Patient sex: M
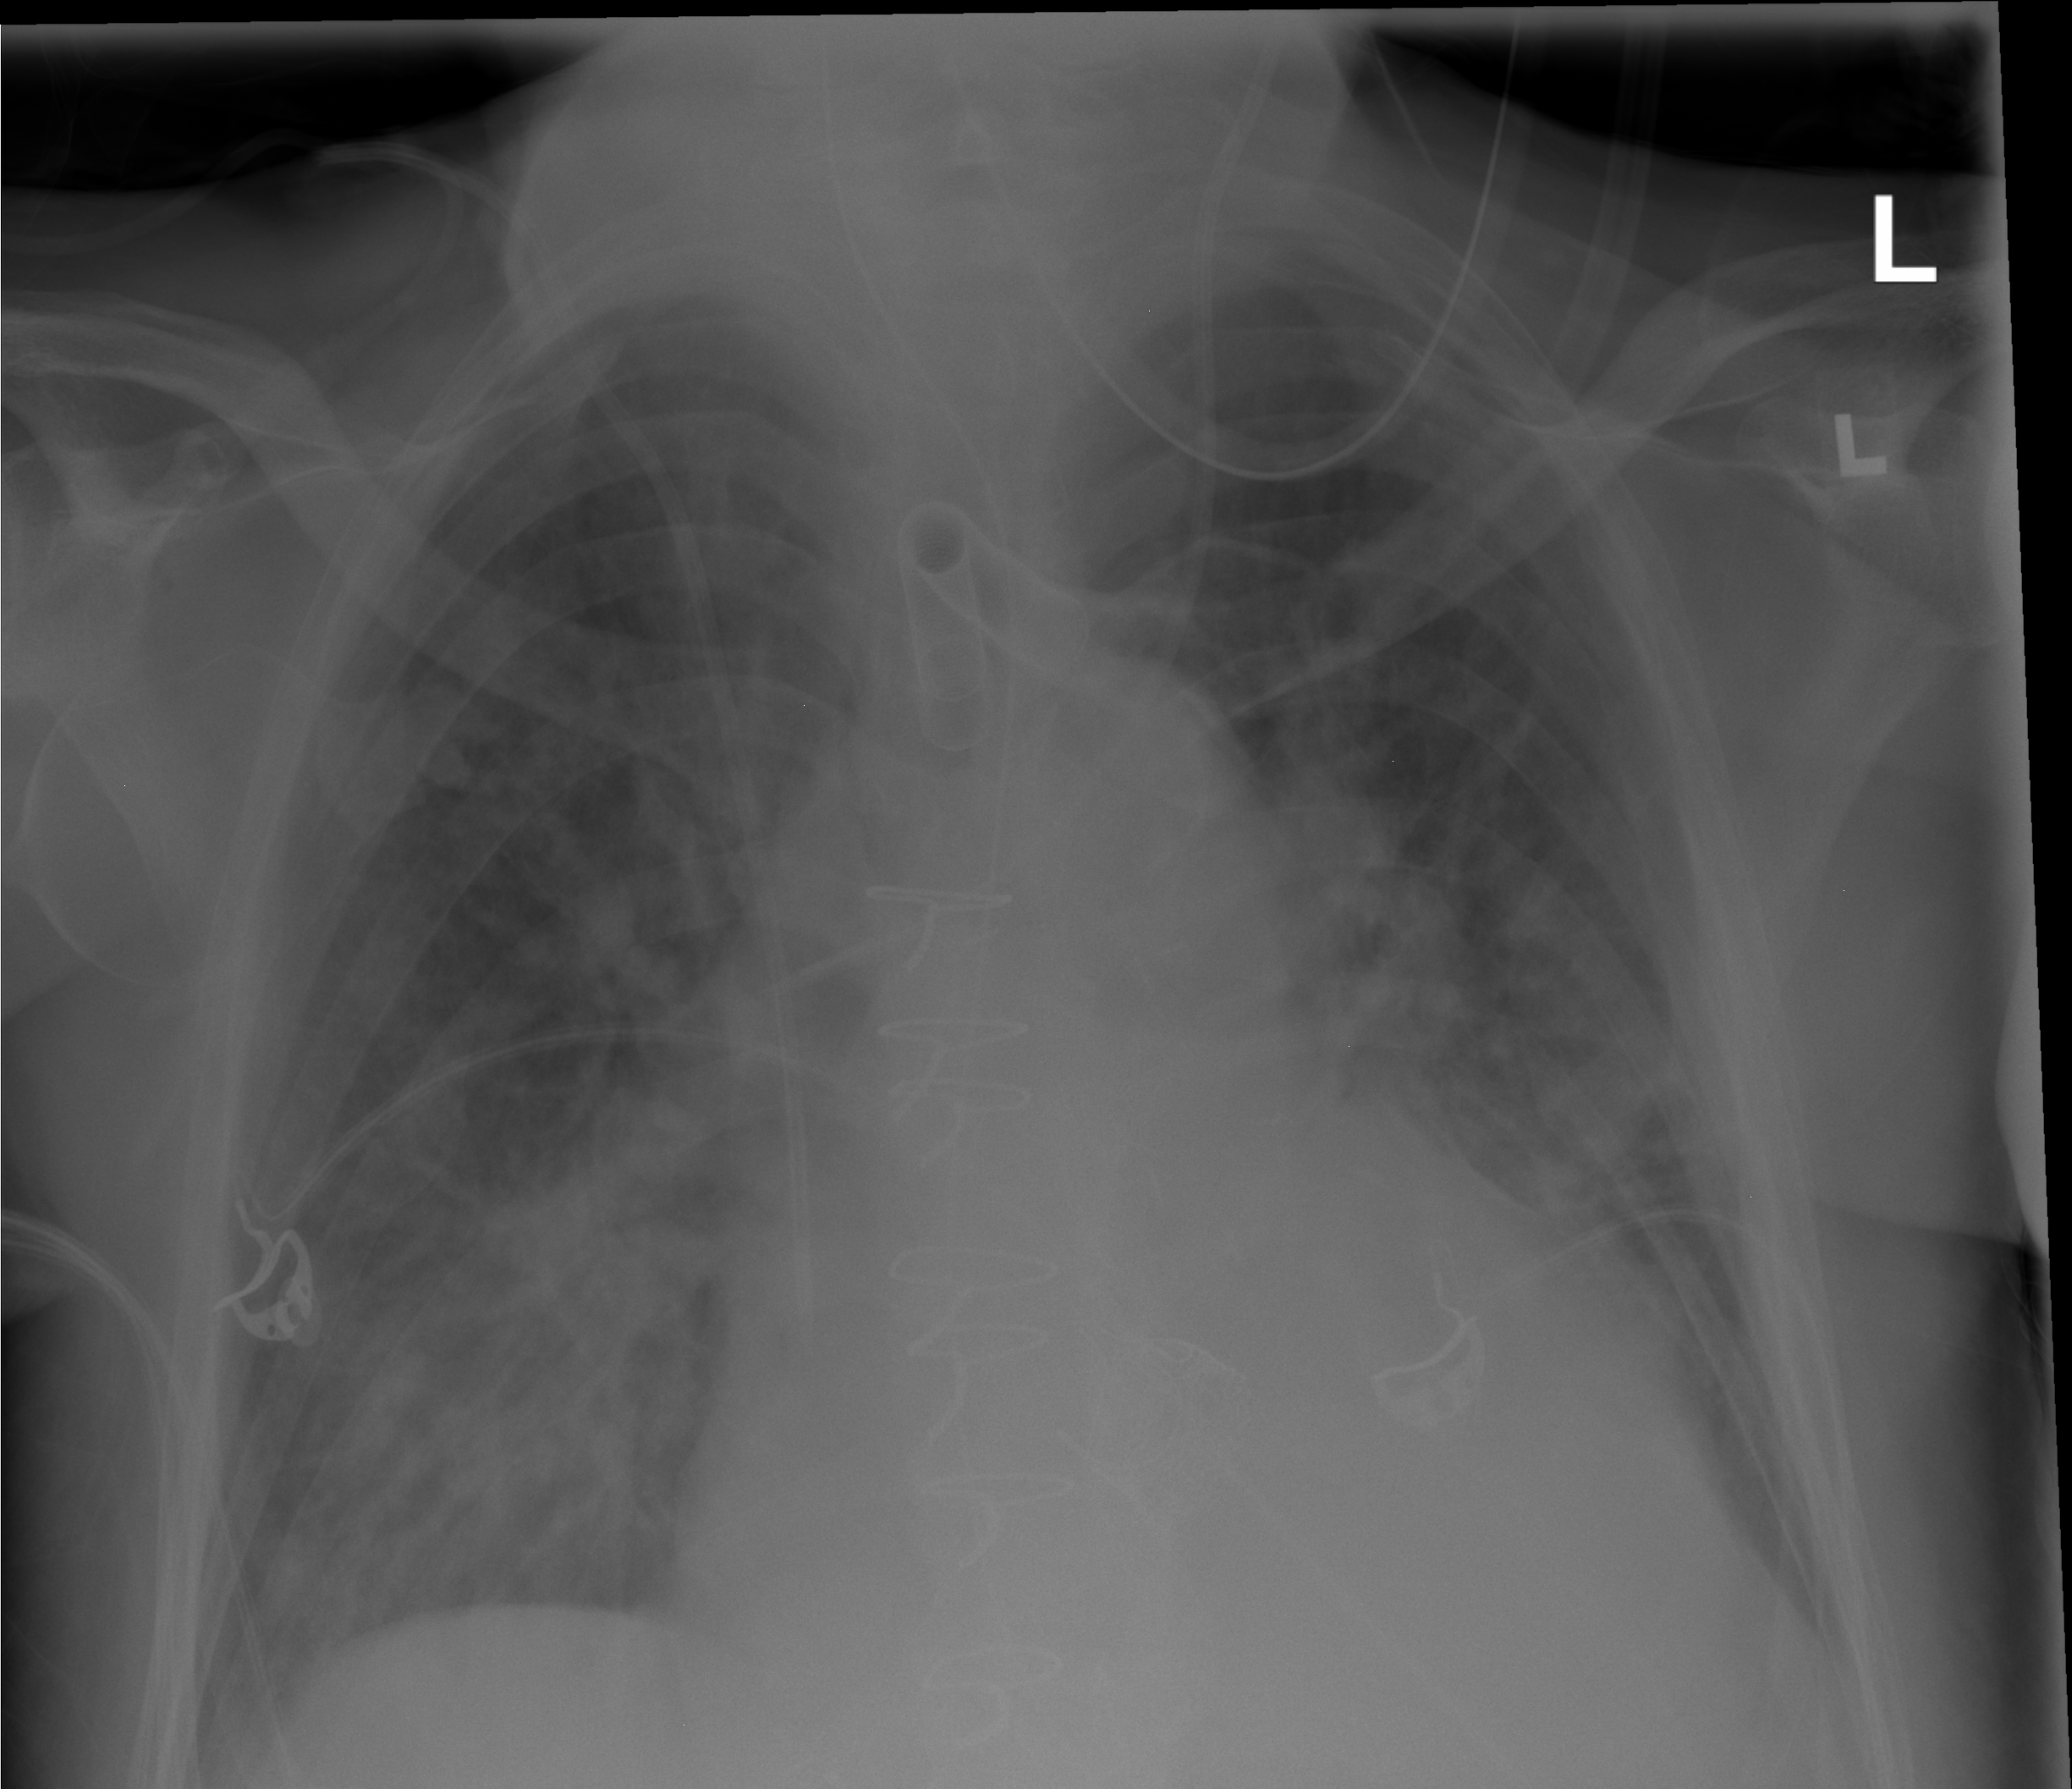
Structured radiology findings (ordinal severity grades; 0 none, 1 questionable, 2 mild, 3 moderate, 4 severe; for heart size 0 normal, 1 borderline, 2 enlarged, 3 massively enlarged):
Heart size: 2
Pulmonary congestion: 3
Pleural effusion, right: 0
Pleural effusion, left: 2
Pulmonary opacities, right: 3
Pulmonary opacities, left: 2
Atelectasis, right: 2
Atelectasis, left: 1